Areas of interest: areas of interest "Bank"
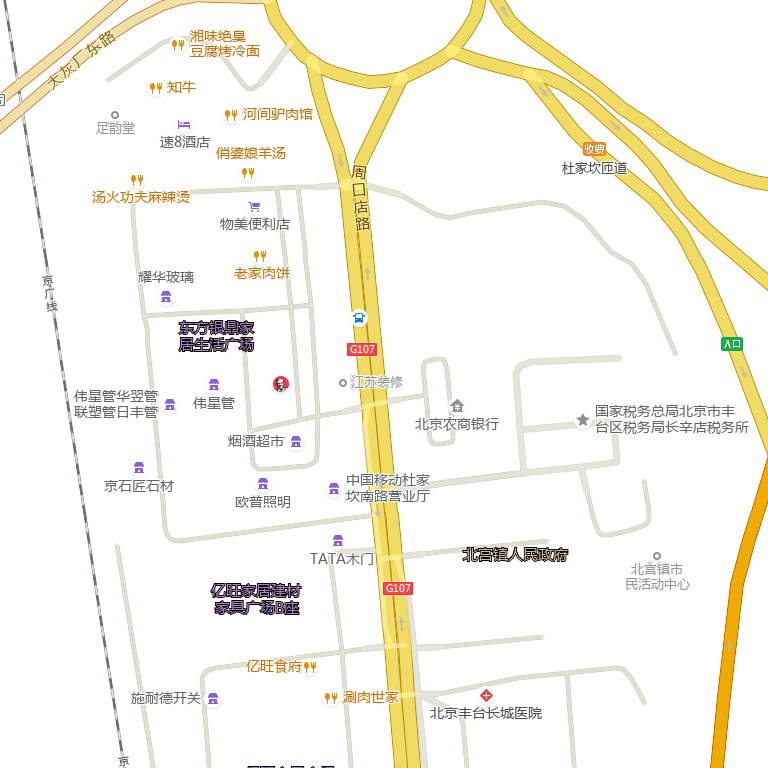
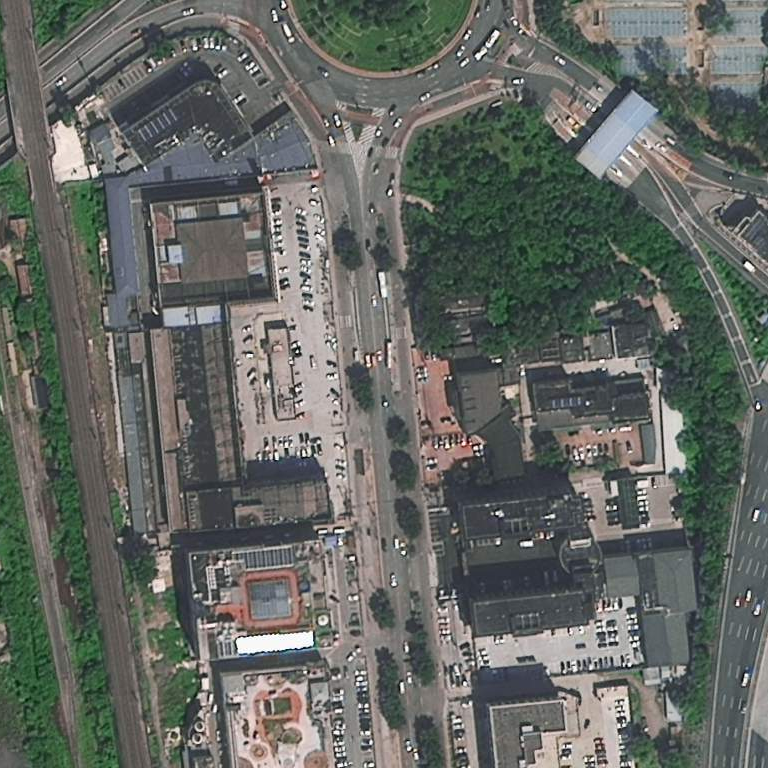